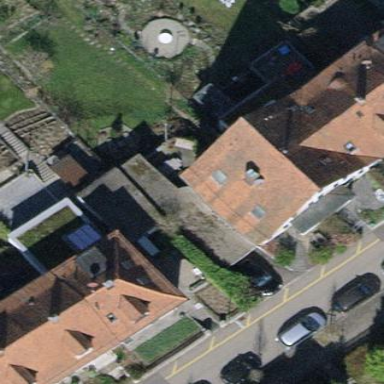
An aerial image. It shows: Building with tile roof.